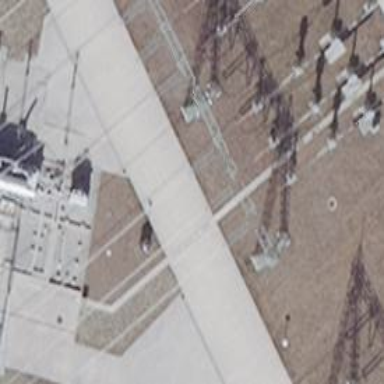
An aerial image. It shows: Power line with 3 cables in bay configuration.